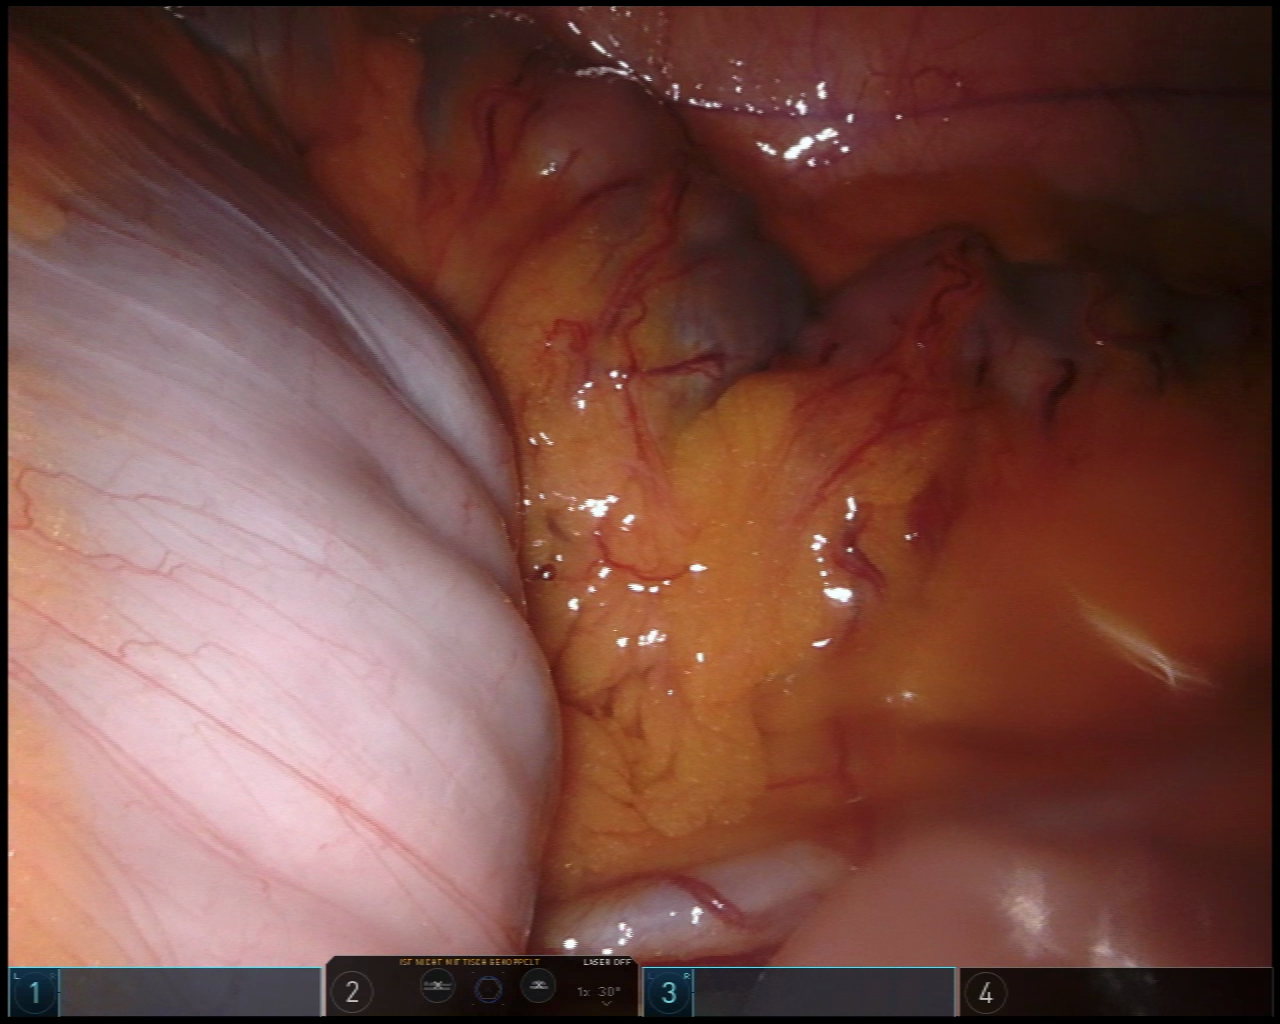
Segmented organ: colon
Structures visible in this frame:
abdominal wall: yes
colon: yes
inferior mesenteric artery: no
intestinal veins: no
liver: no
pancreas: no
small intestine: yes
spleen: no
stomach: no
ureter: yes
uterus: no
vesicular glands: no